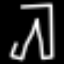
Label: pants